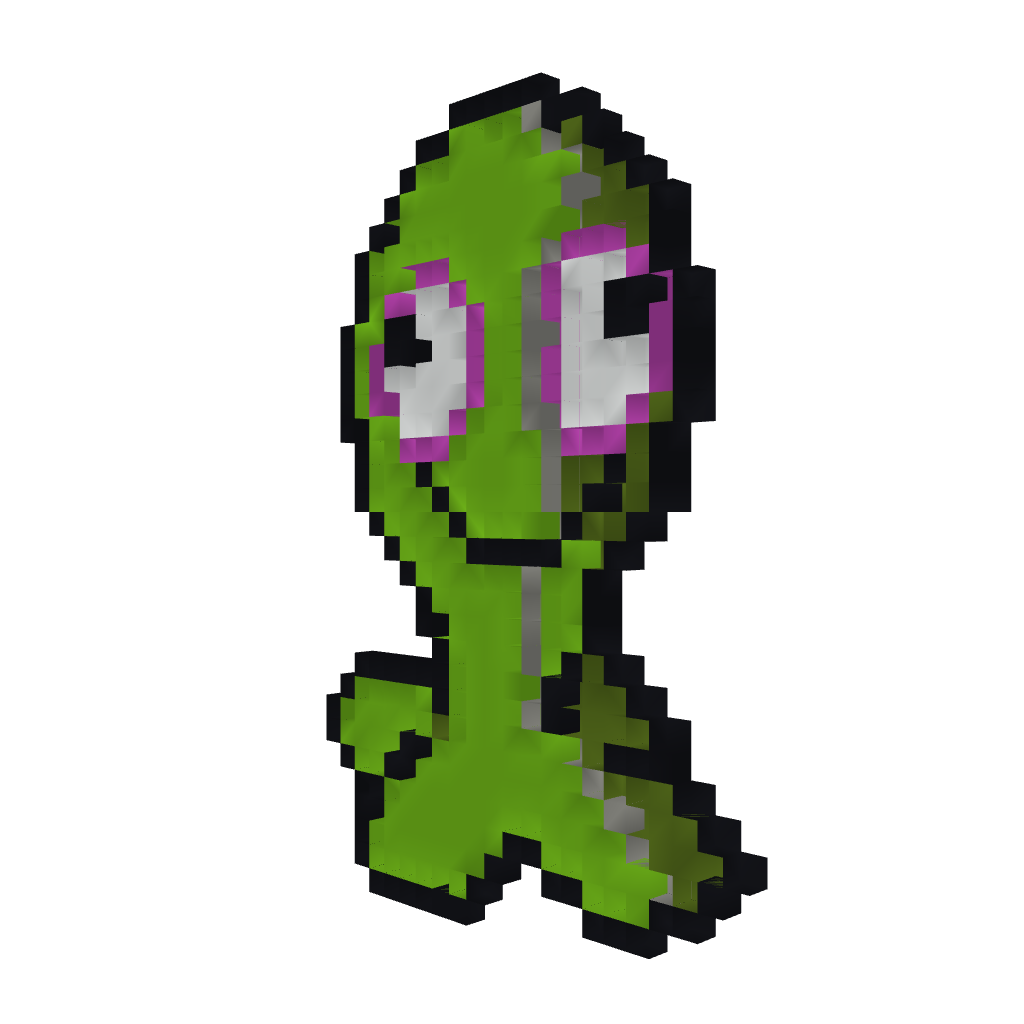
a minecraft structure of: ChuChu